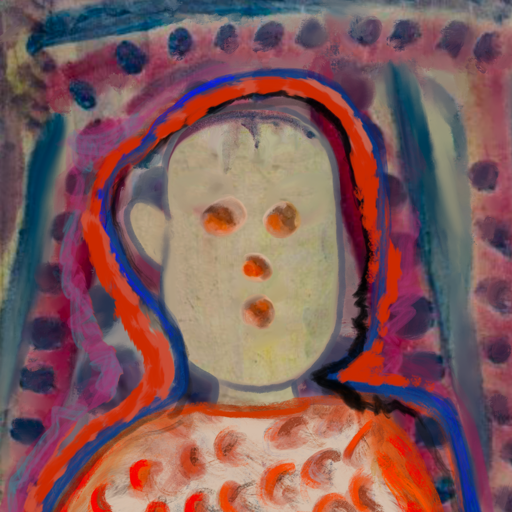
Background: HillGirl, Head And Neck Front: Hill_Girl, Face Front: Rupkatha, Bust: Rupkatha, Hair Front: Experience, Head Accessory: Blank, Second Necklace: Blank, Necklace: Blank, Baby: Blank